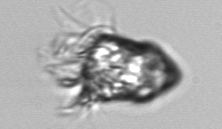
Label: Strombidium_inclinatum